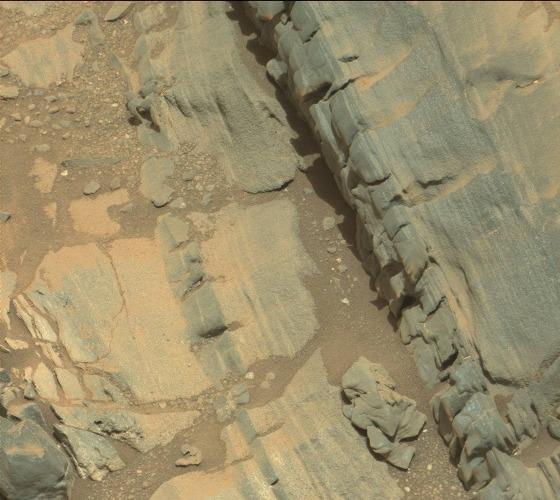
Terrain classes present: Bedrock, Gravel / Sand / Soil, Rock, Shadow